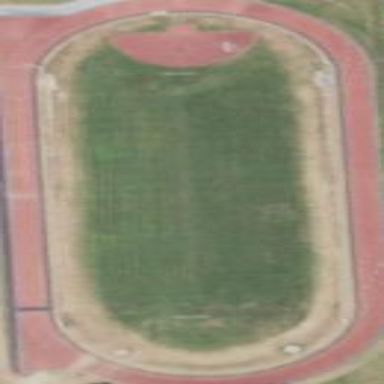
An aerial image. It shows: Track in leisure land.